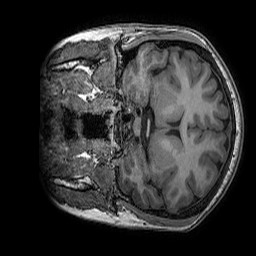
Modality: T1w
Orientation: coronal
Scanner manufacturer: ge
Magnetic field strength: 3 T
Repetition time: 0.008156 s
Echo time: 0.00318 s